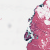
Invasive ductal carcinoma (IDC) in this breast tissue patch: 0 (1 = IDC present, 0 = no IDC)